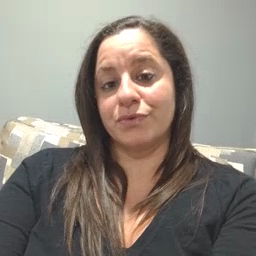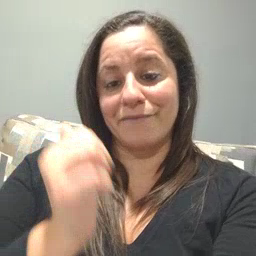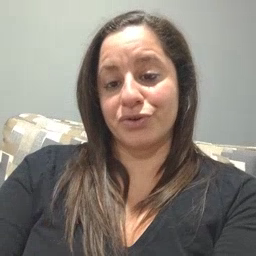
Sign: every